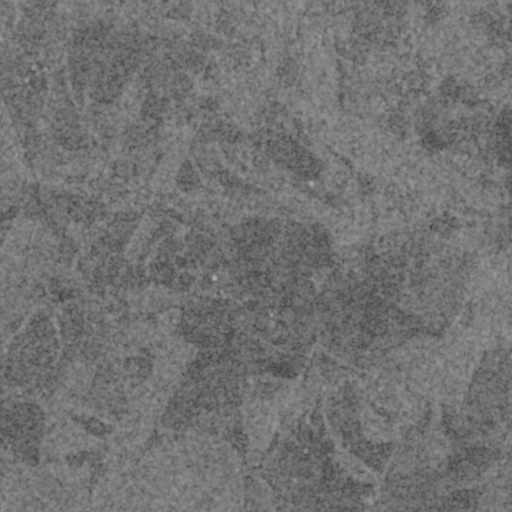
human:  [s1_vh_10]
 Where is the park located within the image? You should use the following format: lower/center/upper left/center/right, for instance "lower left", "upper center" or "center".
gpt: The park is located in the lower left of the image.
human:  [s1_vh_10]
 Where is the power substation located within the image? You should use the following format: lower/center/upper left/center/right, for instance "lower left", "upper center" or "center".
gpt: The power substation is located in the lower right of the image.
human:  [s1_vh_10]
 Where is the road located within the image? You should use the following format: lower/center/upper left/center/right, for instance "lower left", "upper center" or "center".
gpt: There is no road in the image.

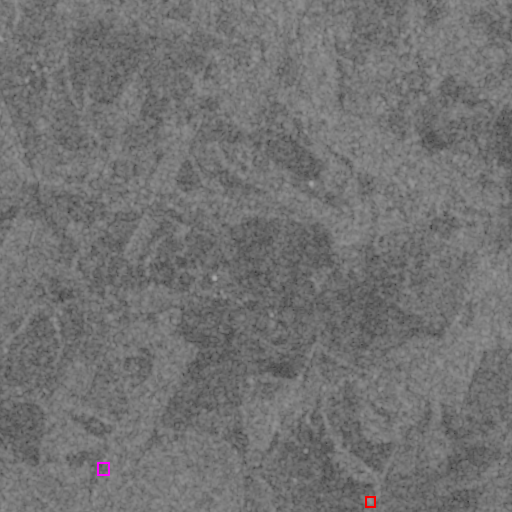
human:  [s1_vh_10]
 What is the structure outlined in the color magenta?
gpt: The structure outlined in magenta is a park.
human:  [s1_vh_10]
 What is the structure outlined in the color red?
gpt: The structure outlined in red is a power substation.
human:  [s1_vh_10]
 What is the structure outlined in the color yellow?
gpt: There is no yellow outline.